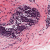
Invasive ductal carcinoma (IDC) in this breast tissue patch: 0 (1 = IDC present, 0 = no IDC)